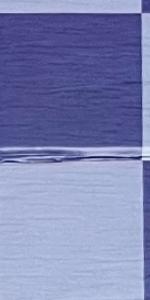
Label: Empty